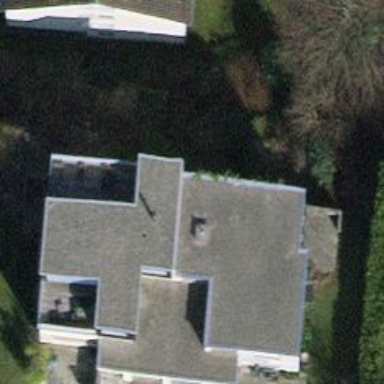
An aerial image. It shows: Terrace building.